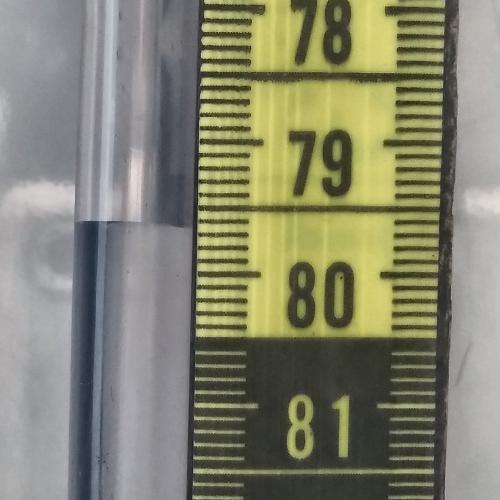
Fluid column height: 79.6 cm